Aerial crown-view tile of a tropical tree (Barro Colorado Island, Panama), acquired 20250818:
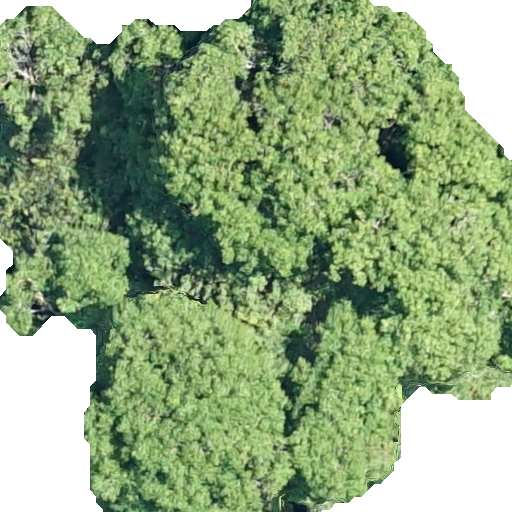
Species: Handroanthus guayacan
GBIF accepted scientific name: Handroanthus guayacan
Crown area: 331.54 m²